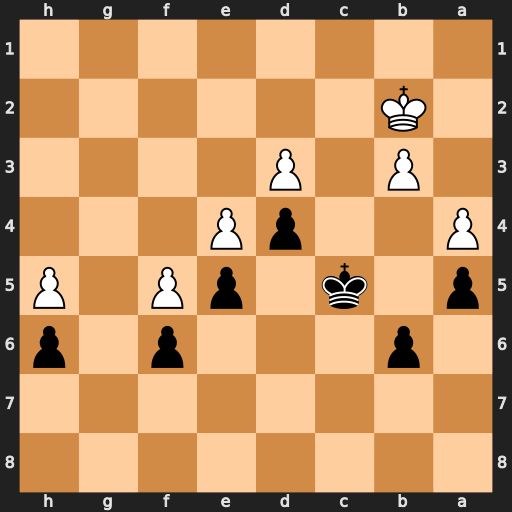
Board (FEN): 8/8/1p3p1p/p1k1pP1P/P2pP3/1P1P4/1K6/8
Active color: b
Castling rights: -
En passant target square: -
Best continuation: Kb4 Ka2 Kc3